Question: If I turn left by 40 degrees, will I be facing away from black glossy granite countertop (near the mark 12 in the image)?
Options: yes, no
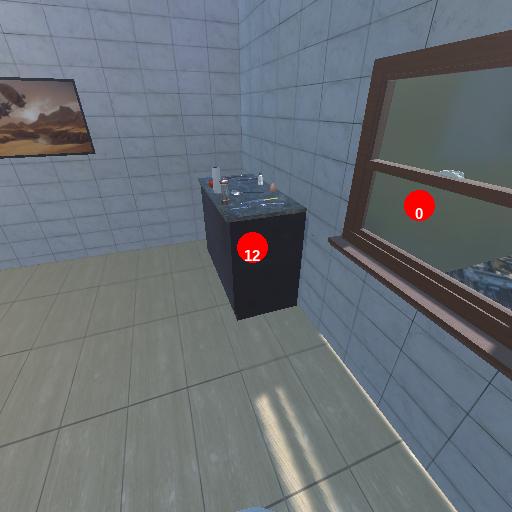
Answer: yes